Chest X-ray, AP view. Patient: 38 years old, sex M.
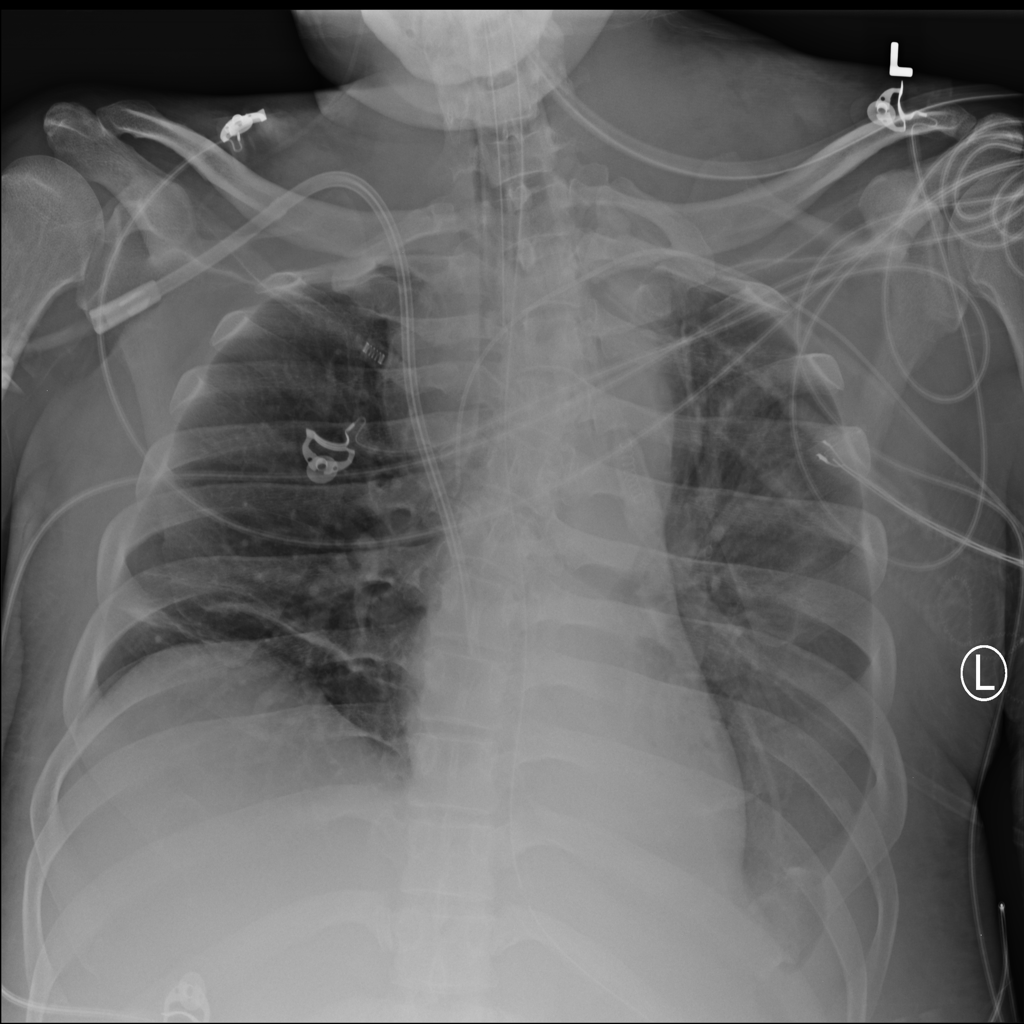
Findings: Atelectasis, Consolidation, Effusion, Mass